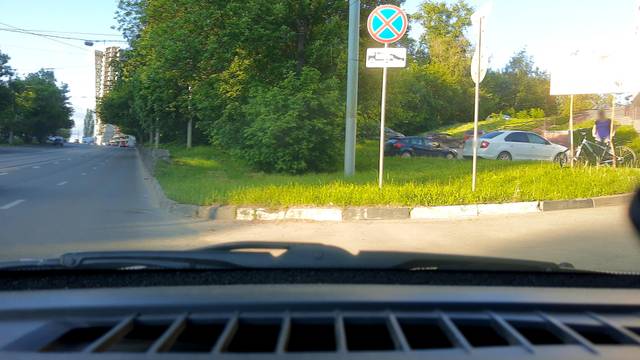
Region: Russia
Coordinates: 56.321, 44.032